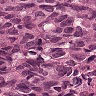
Metastatic tissue present: yes